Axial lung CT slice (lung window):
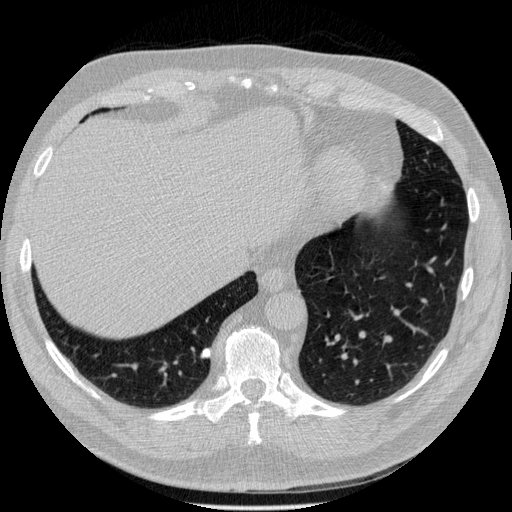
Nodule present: yes
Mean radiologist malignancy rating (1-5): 1.75